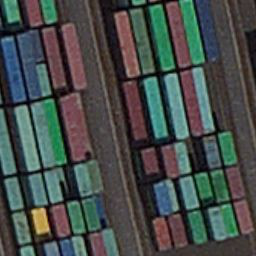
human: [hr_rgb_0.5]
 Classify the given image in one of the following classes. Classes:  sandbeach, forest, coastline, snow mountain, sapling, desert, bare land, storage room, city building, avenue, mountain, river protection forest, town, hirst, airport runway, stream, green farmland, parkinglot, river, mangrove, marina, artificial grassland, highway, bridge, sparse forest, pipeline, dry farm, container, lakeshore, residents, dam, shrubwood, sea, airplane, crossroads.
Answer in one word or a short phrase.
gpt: container